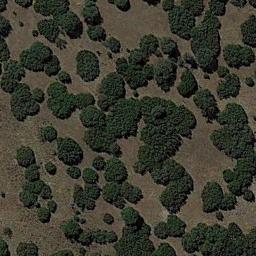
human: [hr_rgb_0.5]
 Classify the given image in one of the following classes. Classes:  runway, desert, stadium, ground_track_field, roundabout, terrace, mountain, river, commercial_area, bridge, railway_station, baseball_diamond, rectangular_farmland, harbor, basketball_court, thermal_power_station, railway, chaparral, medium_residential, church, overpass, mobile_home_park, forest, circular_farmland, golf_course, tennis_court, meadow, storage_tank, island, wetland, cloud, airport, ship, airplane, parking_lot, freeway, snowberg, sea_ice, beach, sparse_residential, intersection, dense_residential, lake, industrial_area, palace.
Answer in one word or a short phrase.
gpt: chaparral